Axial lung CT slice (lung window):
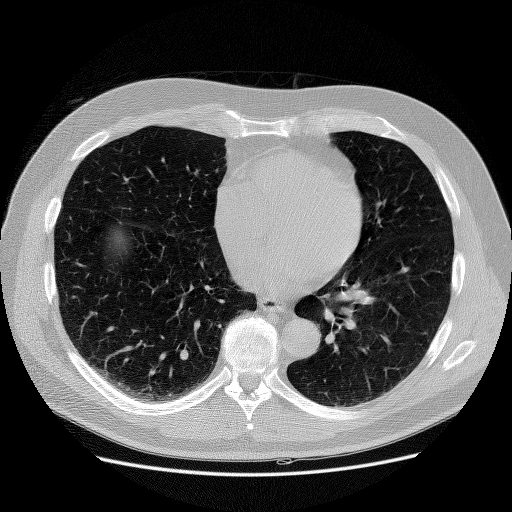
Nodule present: no